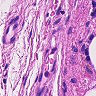
Metastatic tissue present: no